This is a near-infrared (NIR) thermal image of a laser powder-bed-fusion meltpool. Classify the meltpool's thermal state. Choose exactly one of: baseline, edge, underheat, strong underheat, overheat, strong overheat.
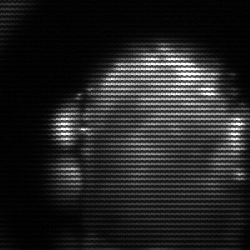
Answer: baseline